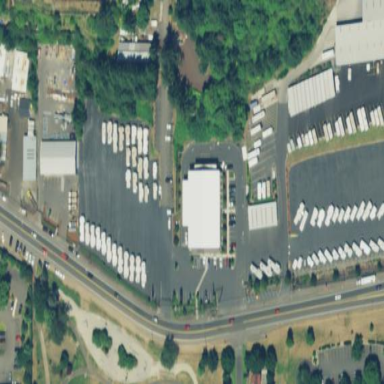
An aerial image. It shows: Retail area.